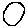
Label: circle